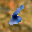
Label: 6